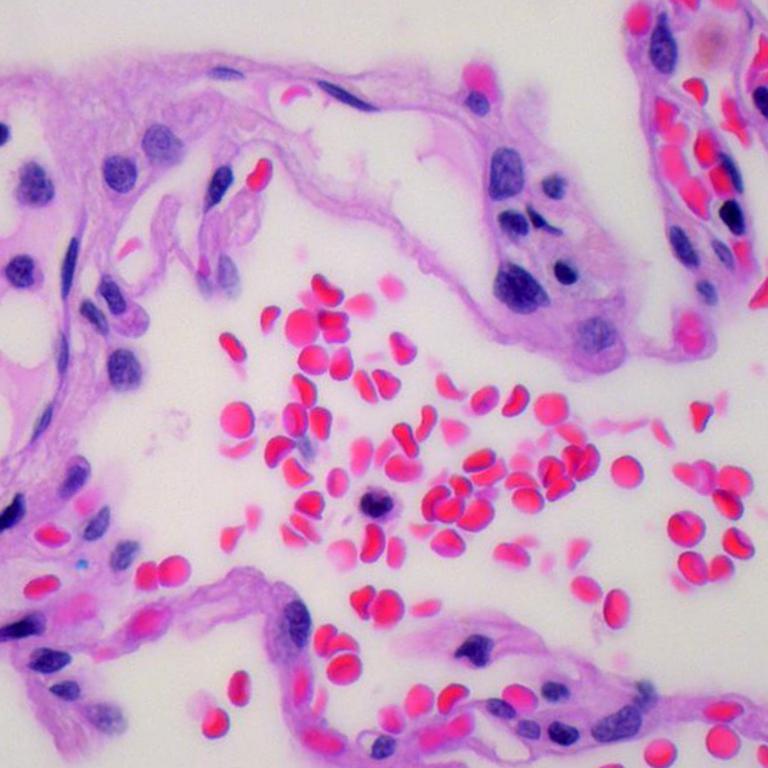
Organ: lung
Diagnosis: benign